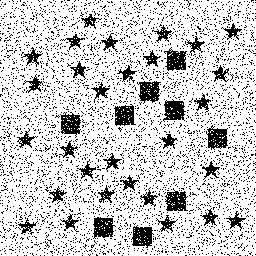
Squares: 9
Triangles: 0
Stars: 29
Total shapes: 38